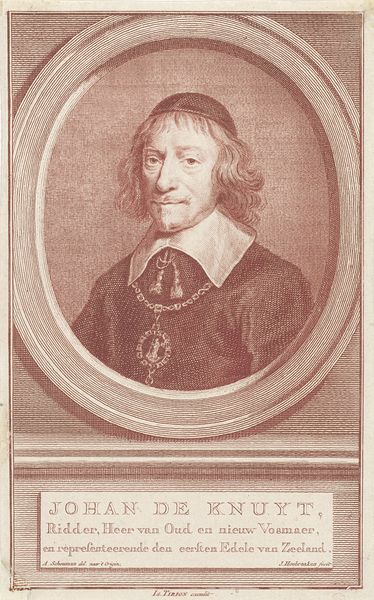
Titel: Portret van Johan de Knuyt
Künstler: Jacob Houbraken
Standort: Amsterdam
Institution: Rijksmuseum
Schlagwörter: mann, weiß, braun, haar, hut, nase, zeichnung, haube, bart, kappe, mütze, rahmen, locken, kreis, oval, schrift, kette, bischof, inschrift, druck, stich, text, priester, johan, knuyt, ridder, bischuf